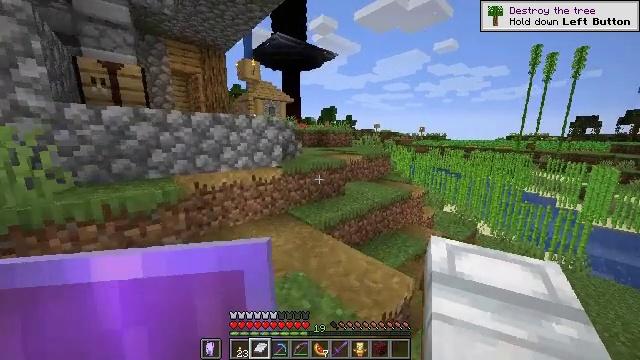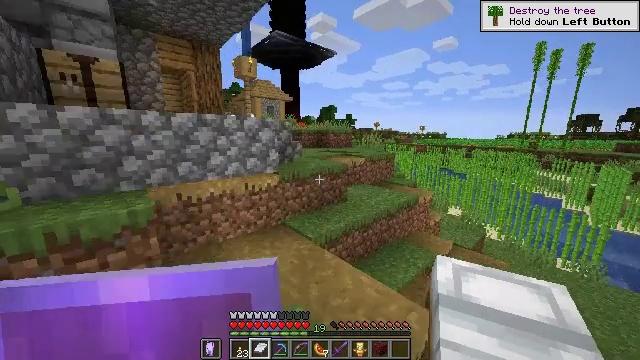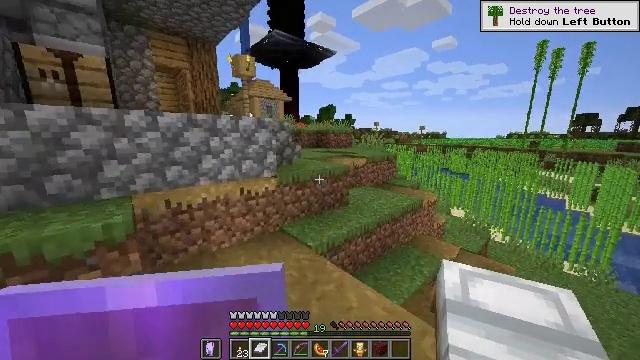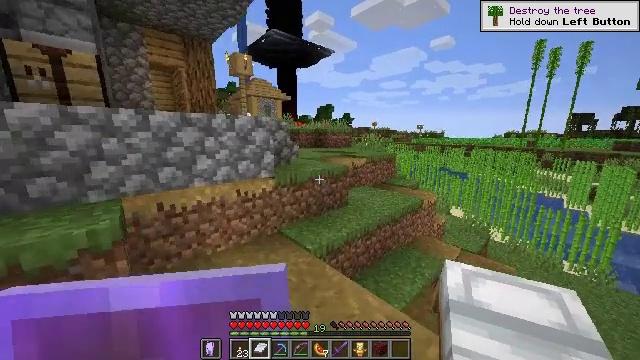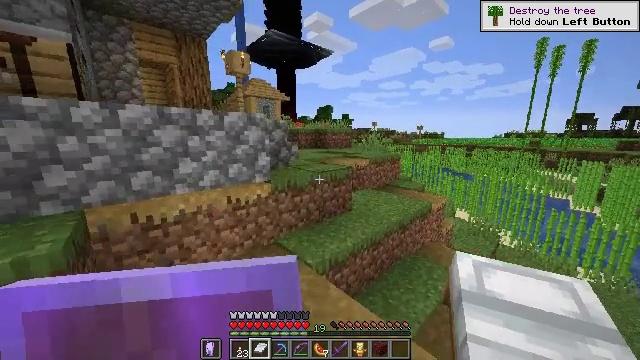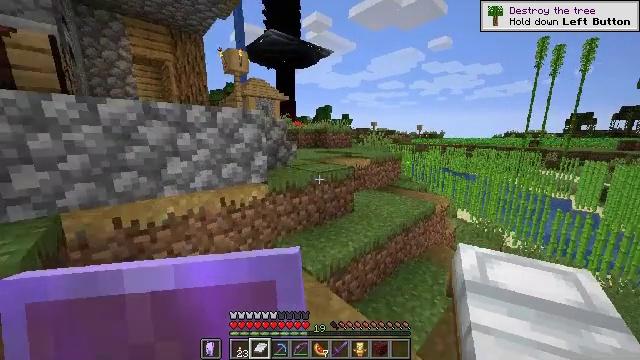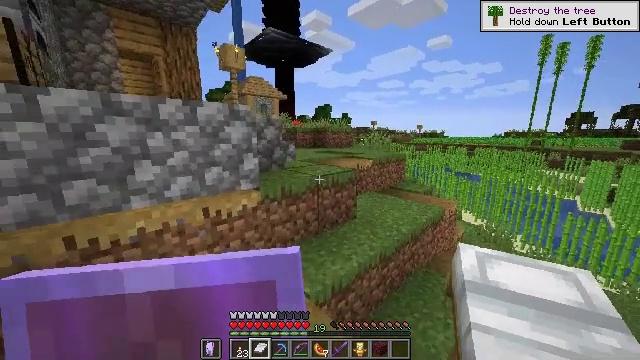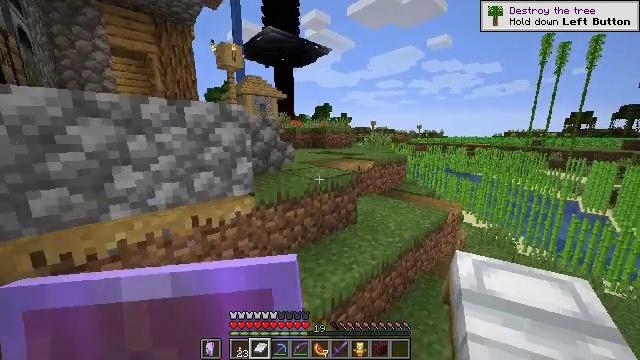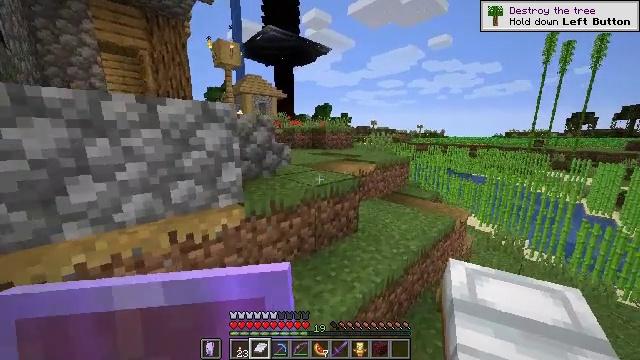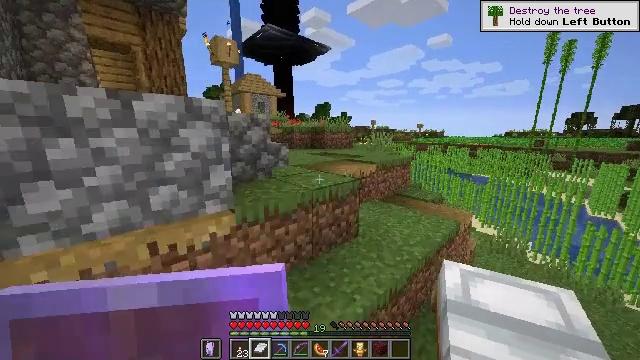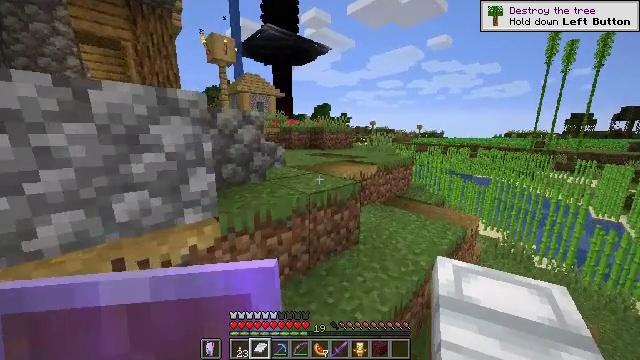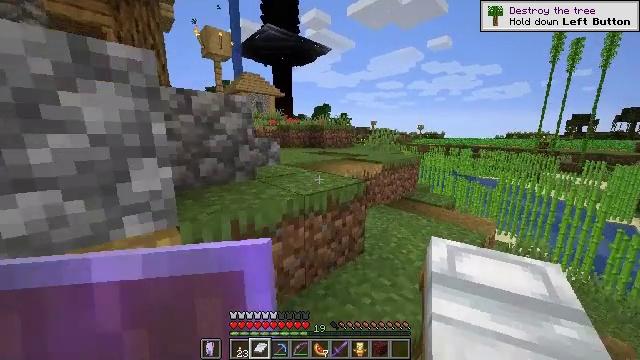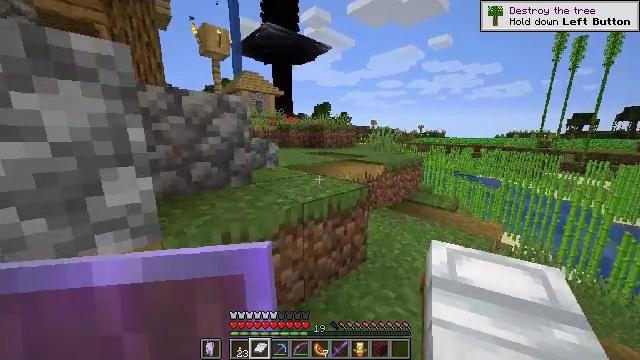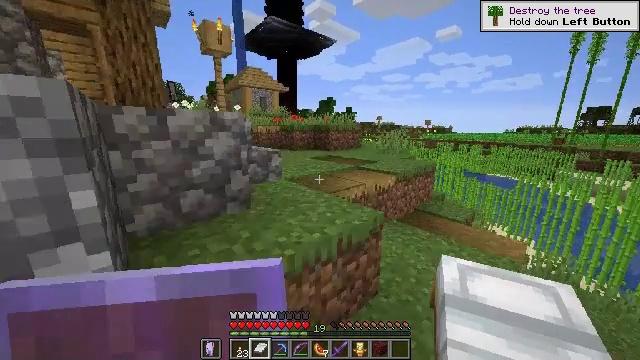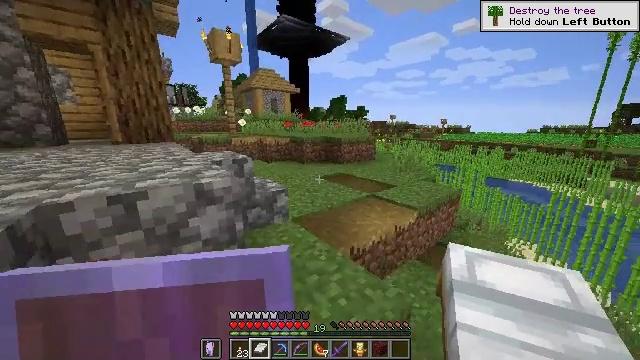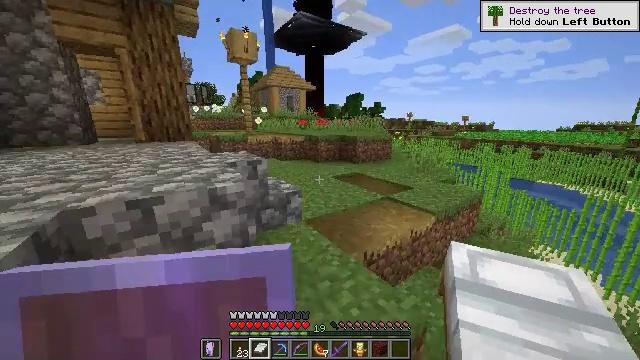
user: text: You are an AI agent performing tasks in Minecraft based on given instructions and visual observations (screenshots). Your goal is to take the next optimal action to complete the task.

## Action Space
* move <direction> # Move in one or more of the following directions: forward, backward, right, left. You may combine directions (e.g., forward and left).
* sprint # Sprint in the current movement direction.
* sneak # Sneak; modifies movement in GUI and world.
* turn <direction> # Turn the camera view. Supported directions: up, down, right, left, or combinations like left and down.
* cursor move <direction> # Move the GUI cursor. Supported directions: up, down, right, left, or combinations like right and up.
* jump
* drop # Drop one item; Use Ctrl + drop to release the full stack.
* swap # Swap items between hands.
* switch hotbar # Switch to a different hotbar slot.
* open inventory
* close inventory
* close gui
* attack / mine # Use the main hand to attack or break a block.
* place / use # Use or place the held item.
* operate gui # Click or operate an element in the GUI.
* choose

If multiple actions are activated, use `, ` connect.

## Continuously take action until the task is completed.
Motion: motion action
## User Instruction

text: Smelt a baked potato.
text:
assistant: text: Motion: move forward
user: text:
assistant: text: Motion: move forward
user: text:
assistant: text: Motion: move forward
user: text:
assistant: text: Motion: move forward
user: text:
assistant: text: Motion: move forward
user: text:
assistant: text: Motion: move forward
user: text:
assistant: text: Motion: move forward
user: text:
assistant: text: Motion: move forward
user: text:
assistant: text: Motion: move forward
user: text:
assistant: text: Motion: move forward
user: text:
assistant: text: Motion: move forward
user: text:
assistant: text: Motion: move forward
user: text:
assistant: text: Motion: move forward, turn left and down, jump
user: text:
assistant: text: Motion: move forward, turn left, jump
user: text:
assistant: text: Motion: move forward, turn left, jump
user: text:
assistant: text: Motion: move forward, turn left
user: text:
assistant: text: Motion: move forward, turn left
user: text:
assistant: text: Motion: move forward, turn left
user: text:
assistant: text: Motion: move forward, turn left
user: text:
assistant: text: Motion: move forward, turn left
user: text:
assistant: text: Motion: move forward, turn left
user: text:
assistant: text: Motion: move forward, turn left
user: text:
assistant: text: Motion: move forward, turn left
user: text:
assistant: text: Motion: move forward, turn left and up, jump
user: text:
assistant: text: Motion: move forward, turn left and up, jump
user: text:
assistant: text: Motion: move forward, turn left and up
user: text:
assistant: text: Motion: move forward, turn left and up
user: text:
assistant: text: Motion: move forward, turn left and up
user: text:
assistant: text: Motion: move forward, turn left and up
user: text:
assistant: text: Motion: move forward, turn left and up